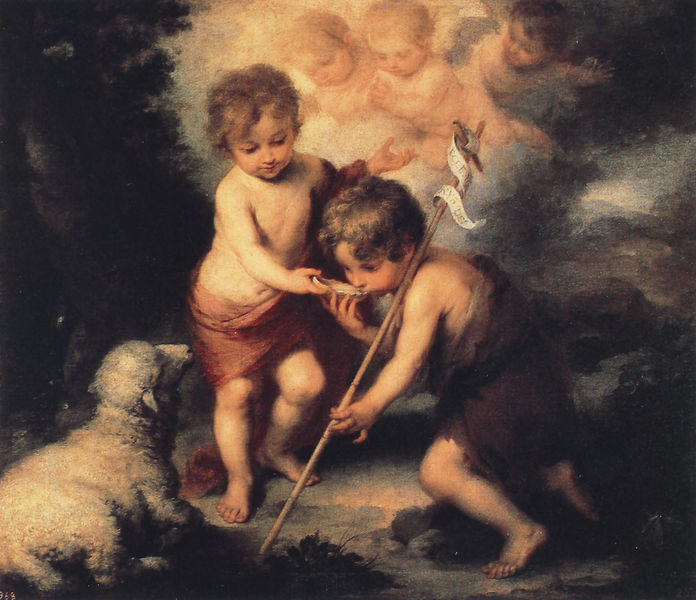
Titel: Das Christuskind bietet dem hl. Johannes Wasser an
Künstler: Bartolomé Esteban Murillo
Institution: Madrid, Museo del Prado
Schlagwörter: dunkel, himmel, umhang, wolken, gelb, landschaft, hell, licht, nacht, schwarz, gras, rot, wolke, trinken, bibel, johannes, schale, erde, rauch, kinder, engel, papier, stab, jungen, baby, lamm, schaf, kreuz, christus, jesus, muschel, kraut, putten, babies, spruch, schwrz, spruchband, schriftband, jünglinge, geälde, wngel, brünnett, schwarz#, vberg